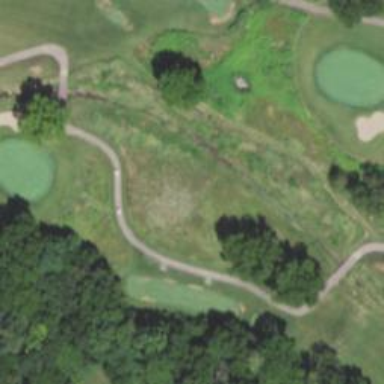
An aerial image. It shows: Service road designated as golf cart path.